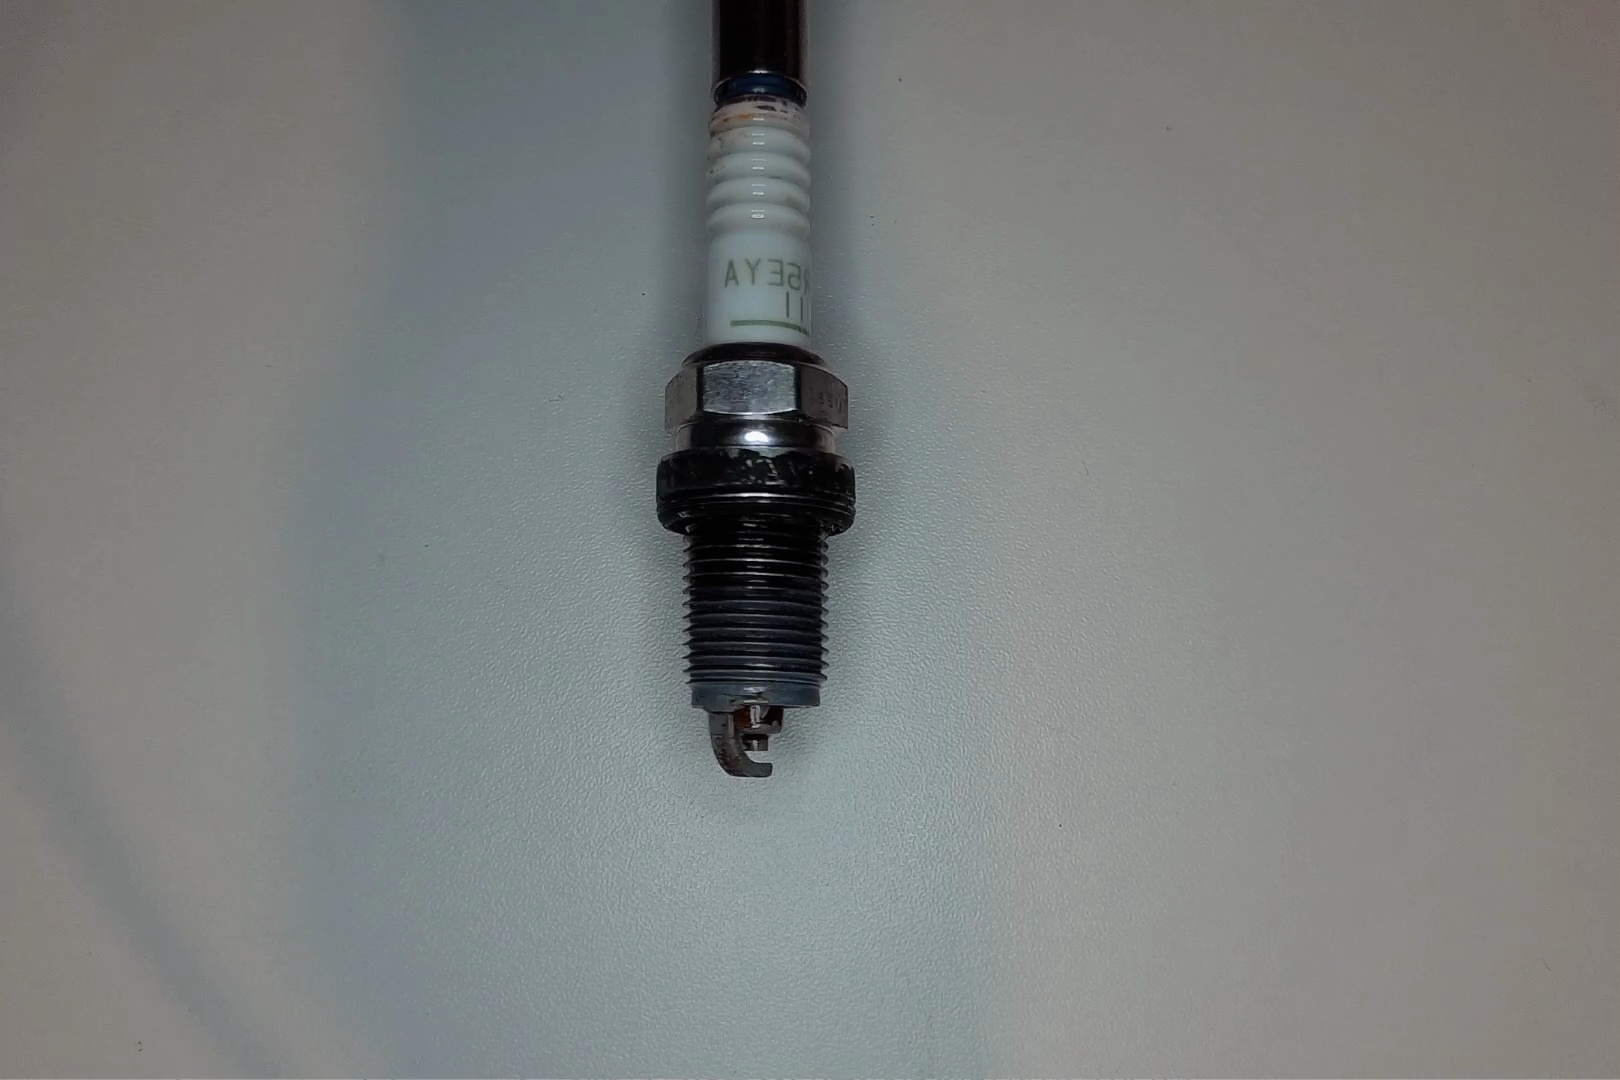
Label: anomaly